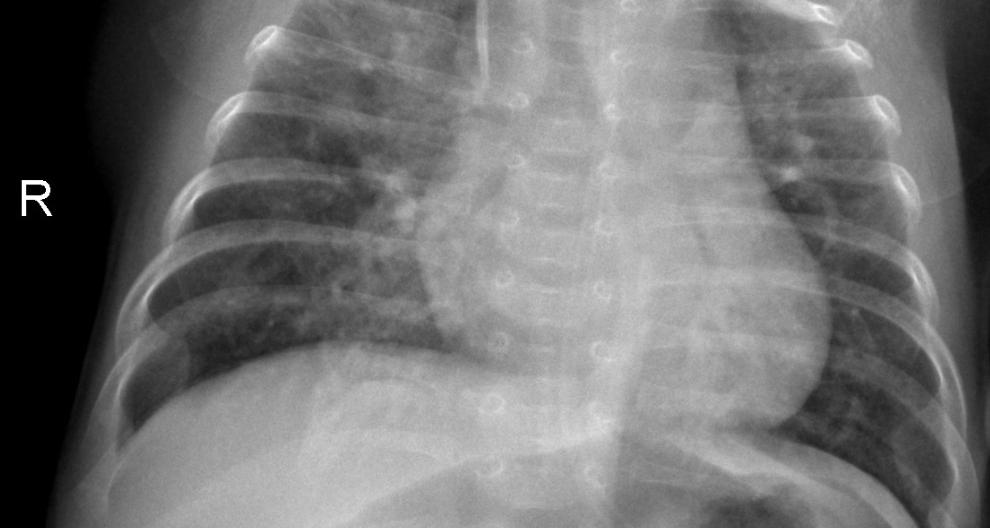
Diagnosis: PNEUMONIA